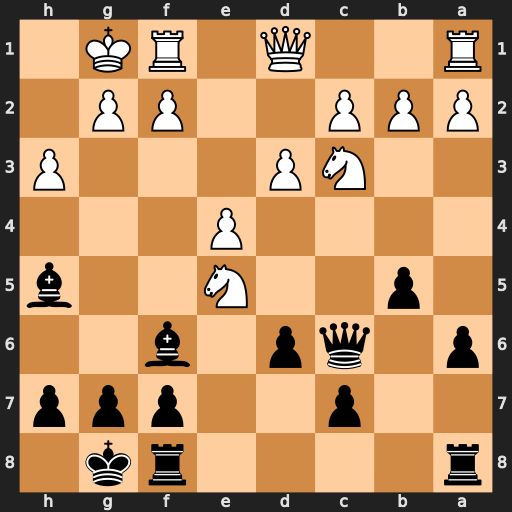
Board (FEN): r4rk1/2p2ppp/p1qp1b2/1p2N2b/4P3/2NP3P/PPP2PP1/R2Q1RK1
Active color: b
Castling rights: -
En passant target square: -
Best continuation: Qxc3 bxc3 Bxd1